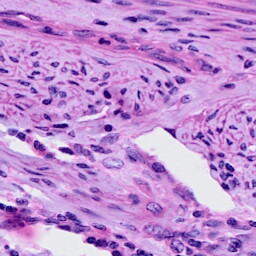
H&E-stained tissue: Cervix